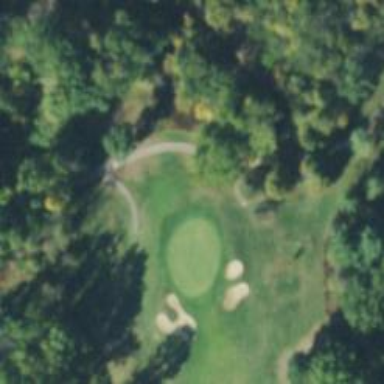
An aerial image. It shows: Golf hole.